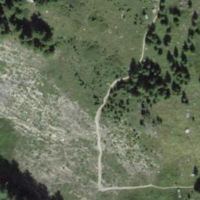
EUNIS habitat code: 31
Species observed at this site:
Dryas octopetala